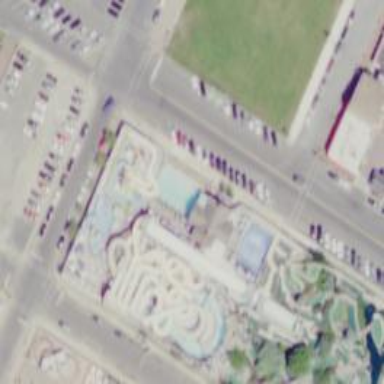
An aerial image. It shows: Water slide attraction.